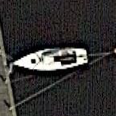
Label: Civil_yacht